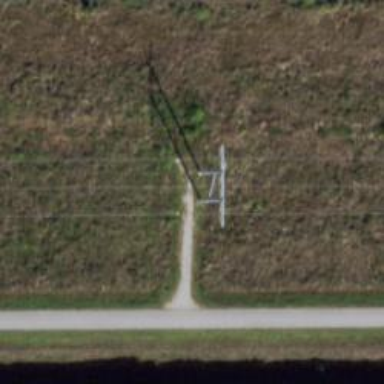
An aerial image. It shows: H-frame designed tower for power lines.